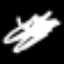
Label: squiggle